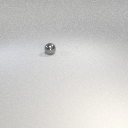
small gray metal sphere